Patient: sex M, age 56
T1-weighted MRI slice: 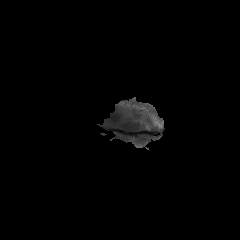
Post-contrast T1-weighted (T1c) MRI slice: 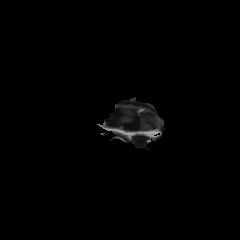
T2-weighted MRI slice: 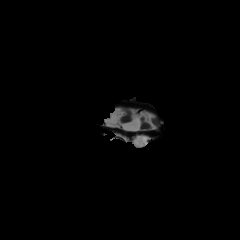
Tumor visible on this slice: no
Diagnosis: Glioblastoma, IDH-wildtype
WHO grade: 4